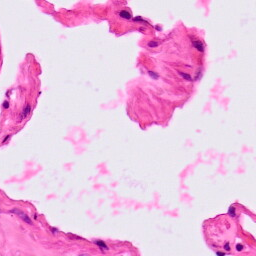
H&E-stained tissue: Lung